Question: On a localized Iphone (Language set to Hebrew) when we view a webpage using safari and tap on an input field we get the keyboard up with the "Next/Previous/Done" buttons in Hebrew.
When we view the same webpage using a UIWebview embedded inside our application the "Next/Previous/Done" buttons are always in English.
We were thinking that we might need to add a translation file for those fields but we do not know the keys to use.
Any pointers on this?
Edit: Started a bounty to hopefully get some pointers.
Edit: Attaching two pictures

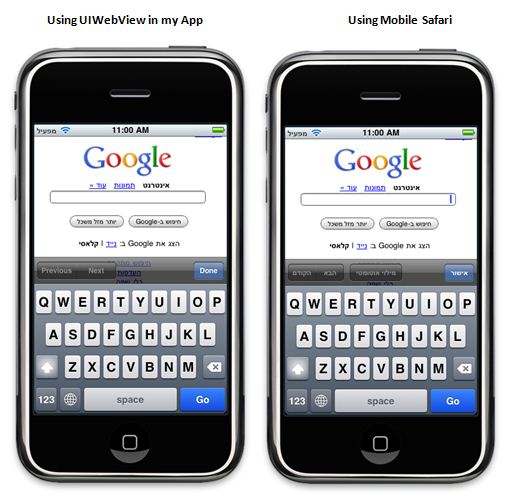
Answer: In your info.plist you can set a value called CFBundleAllowMixedLocalizations, if you check that everything should be translated to the right localized language.